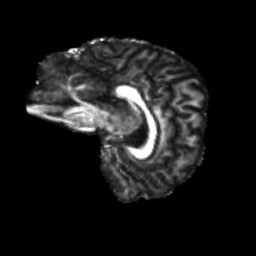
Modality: FA
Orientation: sagittal
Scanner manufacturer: siemens
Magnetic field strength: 3 T
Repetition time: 4 s
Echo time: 0.0594 s